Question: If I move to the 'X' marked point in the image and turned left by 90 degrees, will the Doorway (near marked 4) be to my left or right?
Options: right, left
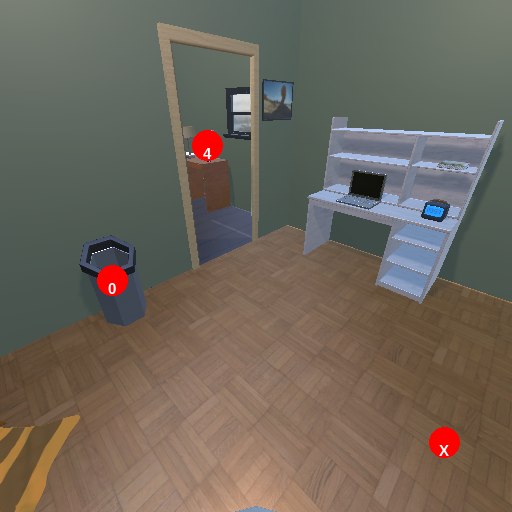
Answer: right